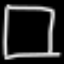
Label: square